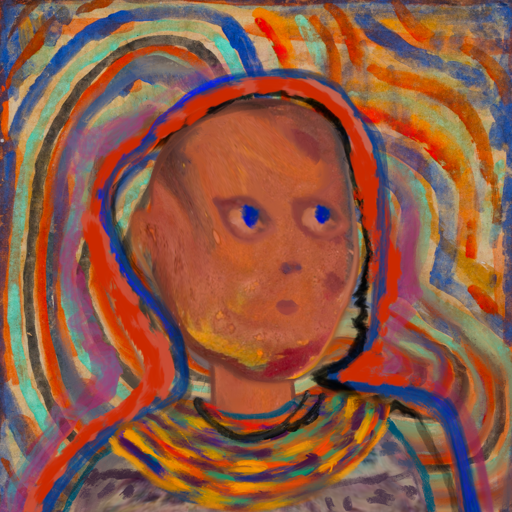
Background: Sisters, Head And Neck Side: Mother_And_Son_Son, Face Side: Mother_And_Son_Mother, Bust: HillGirl, Hair Side: Experience, Head Accessory: Blank, Second Necklace: An_Impression_2, Necklace: Orphan, Baby: Blank